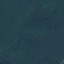
Land use / land cover: Forest